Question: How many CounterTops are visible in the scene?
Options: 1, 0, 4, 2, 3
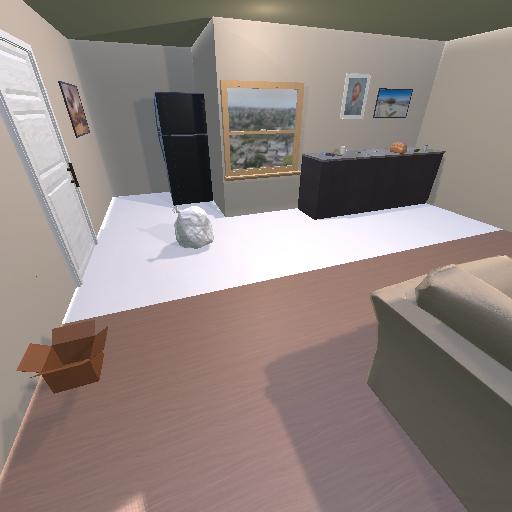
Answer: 1